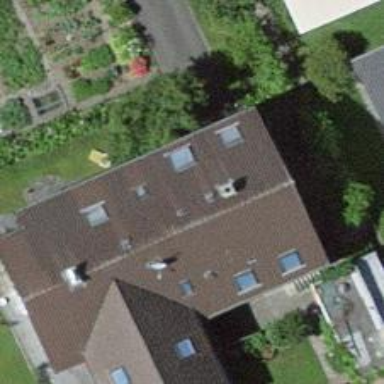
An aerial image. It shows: Building with tile roof.